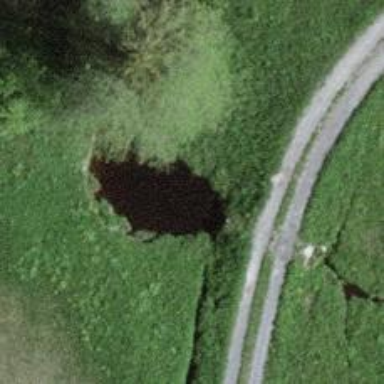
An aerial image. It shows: Culvert tunnel underneath ditch.